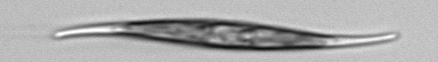
Label: Pleurosigma